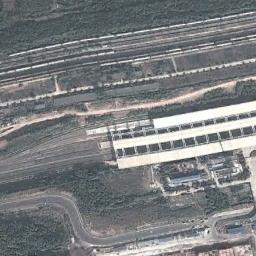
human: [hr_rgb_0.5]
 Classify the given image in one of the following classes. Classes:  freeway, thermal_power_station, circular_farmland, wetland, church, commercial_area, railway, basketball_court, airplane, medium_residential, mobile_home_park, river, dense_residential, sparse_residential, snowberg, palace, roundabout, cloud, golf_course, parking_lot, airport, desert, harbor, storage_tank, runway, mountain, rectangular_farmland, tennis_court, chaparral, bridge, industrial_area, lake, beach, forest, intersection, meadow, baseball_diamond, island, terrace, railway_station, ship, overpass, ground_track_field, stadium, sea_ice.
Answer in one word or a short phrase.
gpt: railway_station